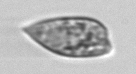
Label: Prorocentrum_dentatum